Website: apple
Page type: billing-address
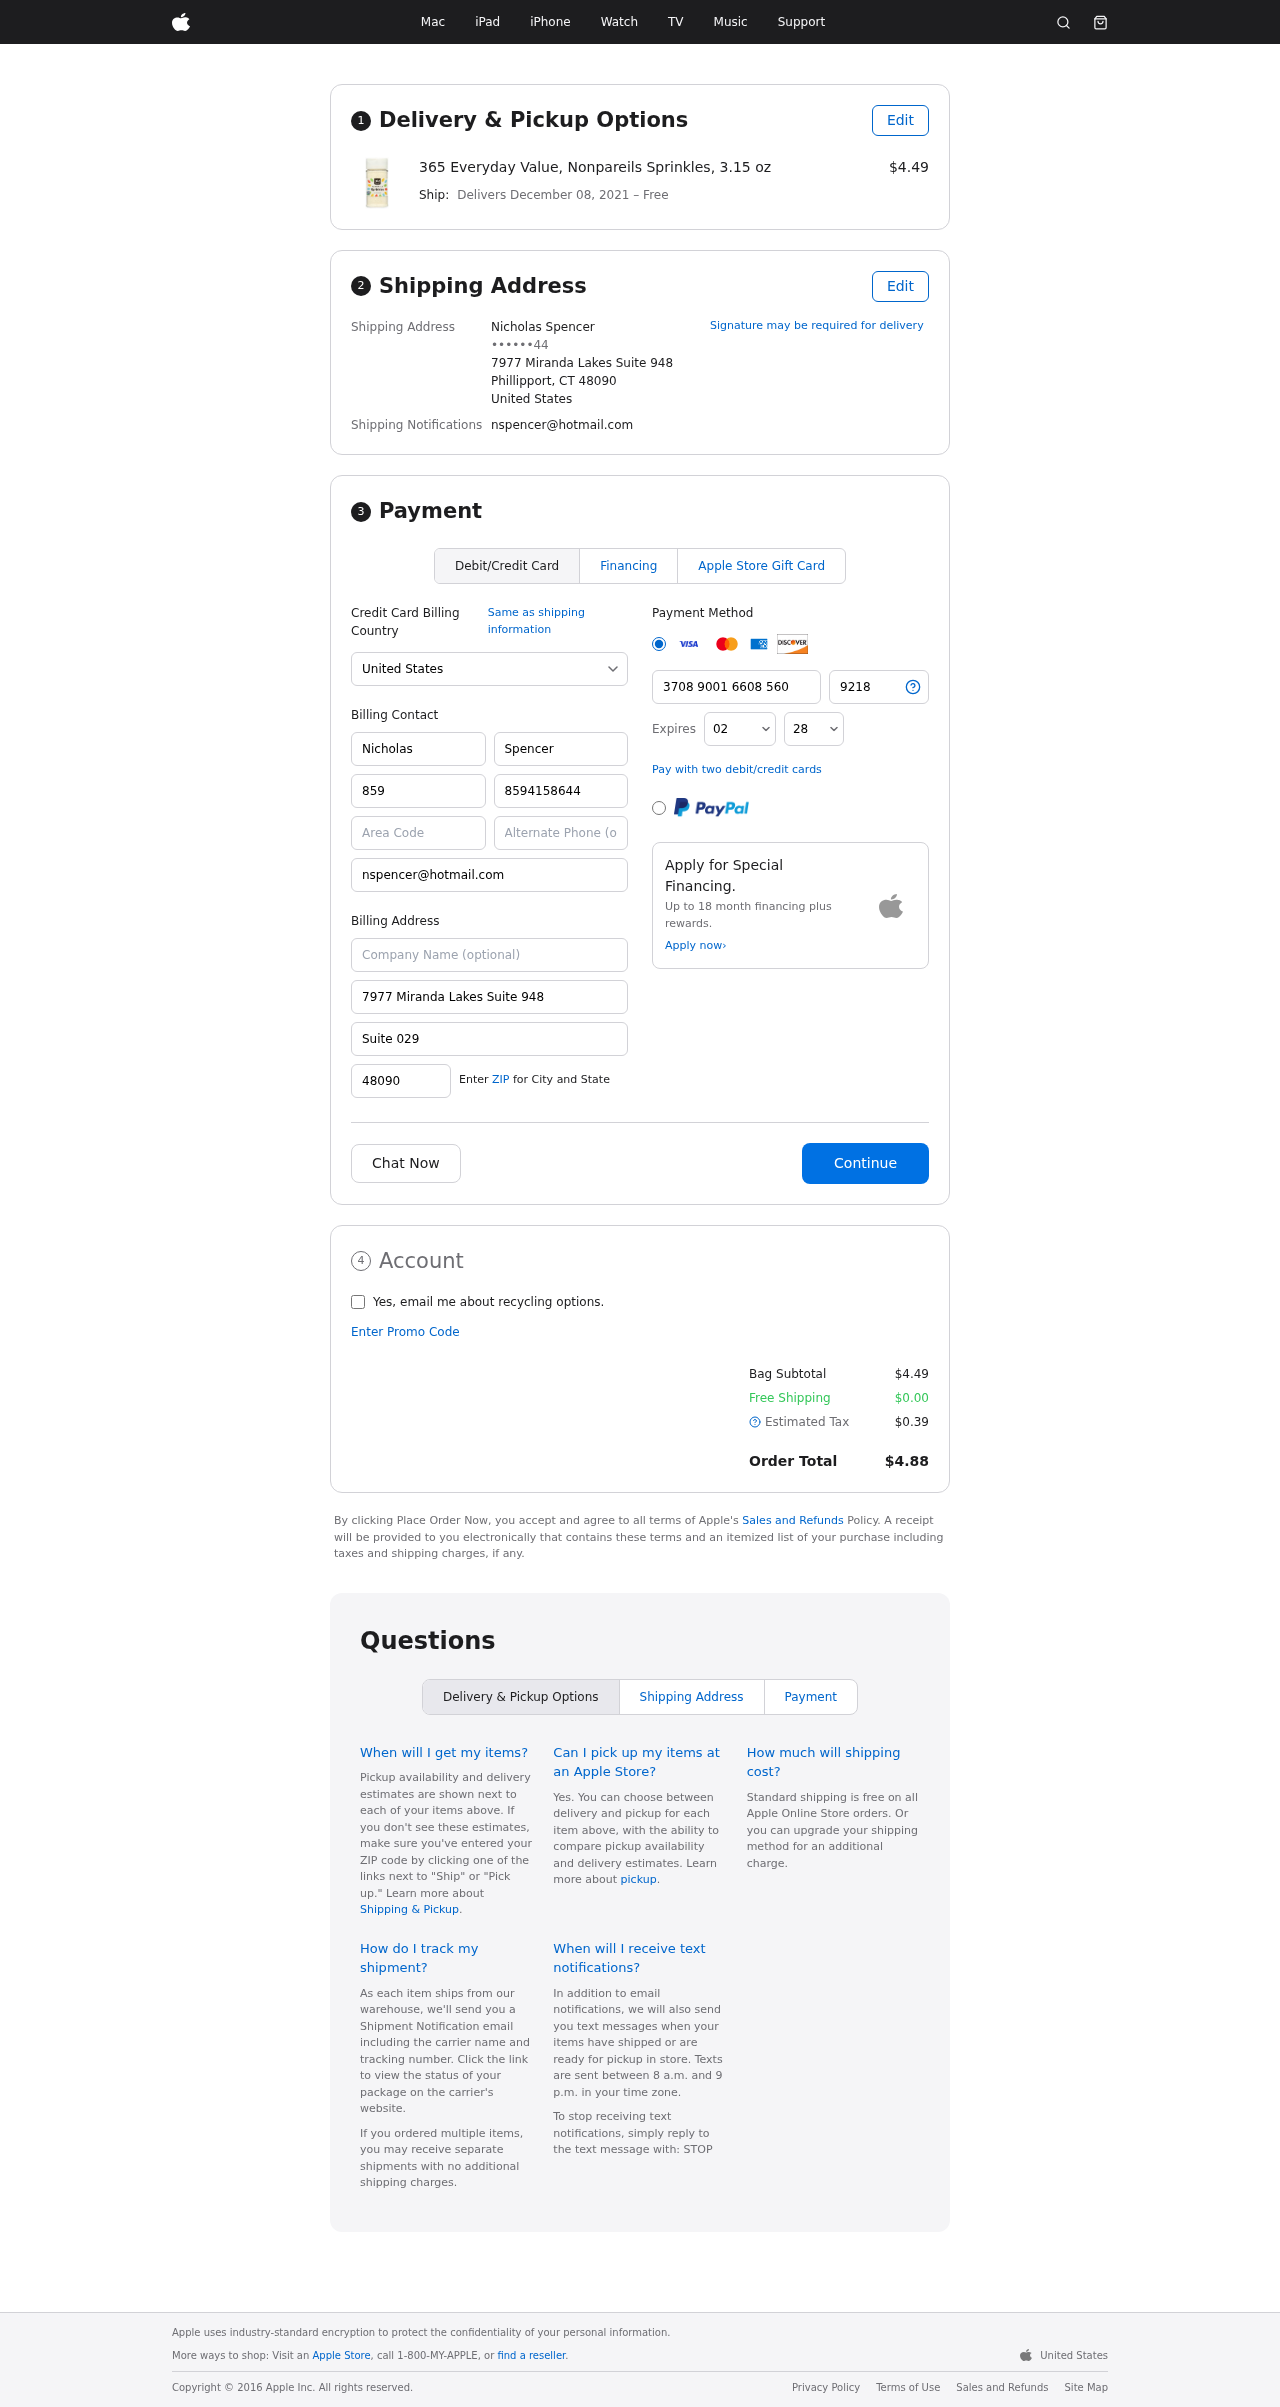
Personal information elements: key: PII_CARD_CVV
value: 9218
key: PII_CARD_EXPIRY_MONTH
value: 02
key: PII_CARD_EXPIRY_YEAR
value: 28
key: PII_CARD_NUMBER
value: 3708 9001 6608 560
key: PII_CITY_STATE_ZIP
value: Phillipport, CT 48090
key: PII_COUNTRY
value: United States
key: PII_EMAIL
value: nspencer@hotmail.com
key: PII_FULLNAME
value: Nicholas Spencer
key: PII_STREET
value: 7977 Miranda Lakes Suite 948
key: PII_PHONE_MASKED
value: ••••••44
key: PII_BILLING_FIRSTNAME
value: Nicholas
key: PII_BILLING_LASTNAME
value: Spencer
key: PII_BILLING_PHONE_AREA
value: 859
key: PII_BILLING_PHONE
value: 8594158644
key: PII_BILLING_EMAIL
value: nspencer@hotmail.com
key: PII_BILLING_STREET
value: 7977 Miranda Lakes Suite 948
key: PII_BILLING_STREET2
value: Suite 029
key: PII_BILLING_POSTCODE
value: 48090
Product elements: key: PRODUCT1_NAME
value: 365 Everyday Value, Nonpareils Sprinkles, 3.15 oz
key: PRODUCT1_PRICE
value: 4.49
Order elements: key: ORDER_DELIVERY_DATE
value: December 08, 2021
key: ORDER_SUBTOTAL
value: $4.49
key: ORDER_SHIPPING_COST
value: $0.00
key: ORDER_TAX
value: $0.39
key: ORDER_TOTAL
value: $4.88